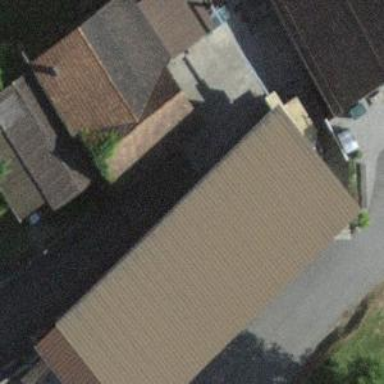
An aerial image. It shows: View of roof of building.